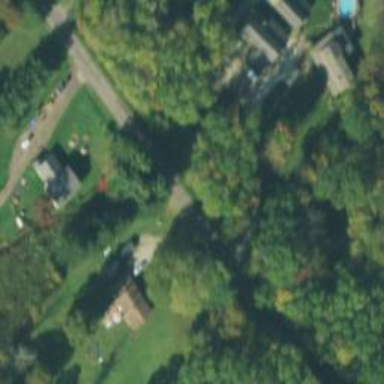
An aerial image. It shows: Driveway leading to service road.